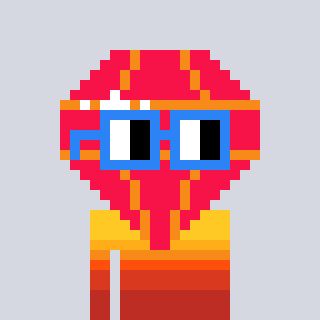
a pixel art character with square blue glasses, a red diamond-shaped head and a peachy-colored body on a cool background